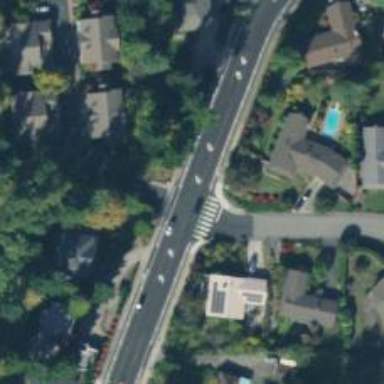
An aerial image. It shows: Unmarked crossing on footway.